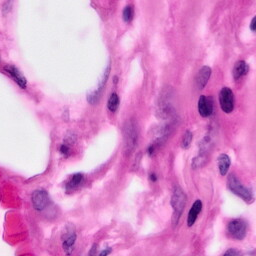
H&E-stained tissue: Pancreatic